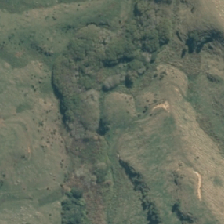
Land cover: herbaceous_freshwater_vege